Question: I have started using material-ui, but I have problems with all the Textfields, they do not render well when I copy and paste the examples from the <URL>
I installed:
'''
yarn add @material-ui/core
yarn add fontsource-roboto
yarn add @material-ui/icons
yarn add @material-ui/lab
yarn add @material-ui/pickers
yarn add @date-io/date-fns@1.x date-fns
yarn add @material/react-text-field
'''
'Required *' and 'Date picker dialog' are not seen because the input color is white
[
<URL>
For example for the input below (pure textfield) the code is:
'''
import TextField from '@material-ui/core/TextField';
import { createStyles, makeStyles, Theme } from '@material-ui/core/styles';
<TextField required id="standard-required" label="Required" defaultValue="Hello World" />
'''
On the console there are no errors, but the style is not good. Component performance is good
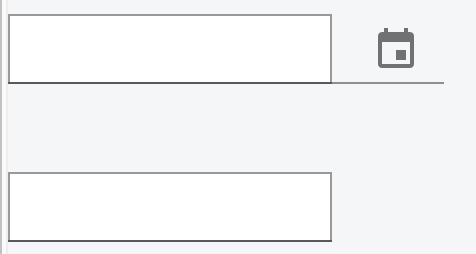
Answer: The problem is that I did not specify the type of input (type="input"). For the textfield object:
'''
<div style={{'marginTop':'20px'}} >
<TextField
style={{'width':'50%'}}
id="outlined-password-input"
label="Name"
type="input" ----> this!!!!!!!!!!!
autoComplete="current-password"
variant="outlined"
/>
'''
For the Autocomplete object:
'''
<Autocomplete
multiple
id="checkboxes-tags-demo"
options={this.top100Films}
disableCloseOnSelect
getOptionLabel={(option) => option.title}
renderOption={(option, { selected }) => (
<React.Fragment>
<Checkbox
icon={icon}
checkedIcon={checkedIcon}
style={{ marginRight: 8 }}
checked={selected}
/>
{option.title}
</React.Fragment>
)}
style={{ width: "80%" }}
renderInput={(params) => (
<TextField {...params}
variant="outlined"
type="input" -----> this !!!!!
label="Recipients"
placeholder="Contacts" />
)}
/>
'''
For the KeyboardDatePicker object:
'''
<MuiPickersUtilsProvider utils={DateFnsUtils}>
<Grid container justify="space-around">
<KeyboardDatePicker
margin="normal"
id="date-picker-dialog"
label="Date picker dialog"
type="input" ------> this !!!!!!
format="MM/dd/yyyy"
value={this.state.selectedDate}
onChange={this.handleDateChange}
KeyboardButtonProps={{
'aria-label': 'change date',
}}
minDateMessage='La fecha debe ser posterior'
maxDateMessage='Fecha demasiado lejana'
error={this.state.error}
helperText={this.state.error ? this.errorText : null}
minDate={this.state.minDate}
/>
</Grid>
</MuiPickersUtilsProvider>
'''